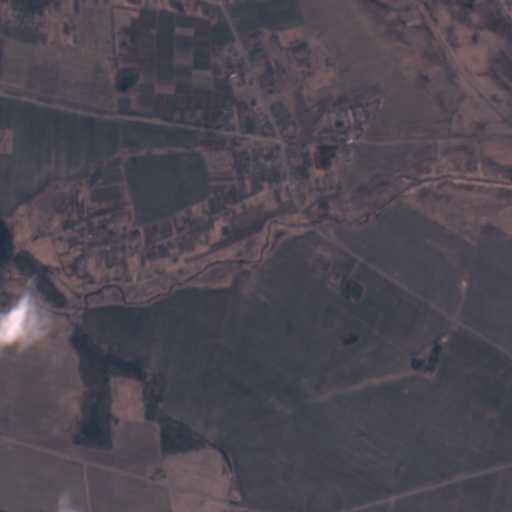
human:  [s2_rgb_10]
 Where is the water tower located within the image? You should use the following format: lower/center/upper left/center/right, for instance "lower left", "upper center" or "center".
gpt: The water tower is located in the upper center of the image.
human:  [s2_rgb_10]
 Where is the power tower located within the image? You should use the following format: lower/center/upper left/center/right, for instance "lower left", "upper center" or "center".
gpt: There is no power tower in the image.